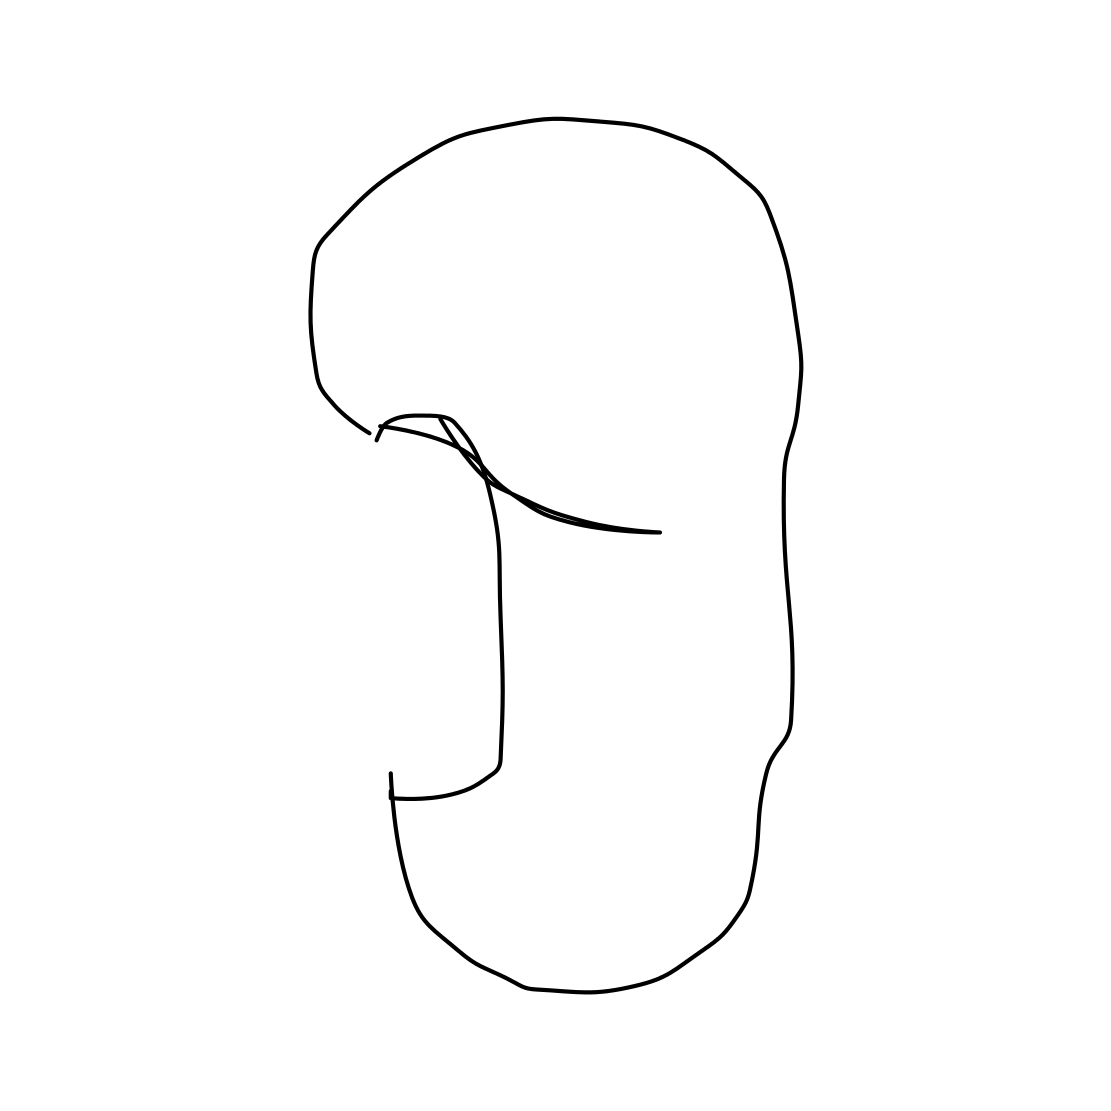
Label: ear